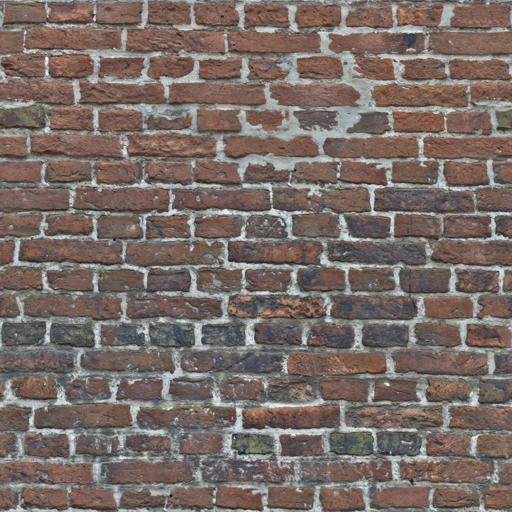
Tags: brick bricks broken dark medival old red rough